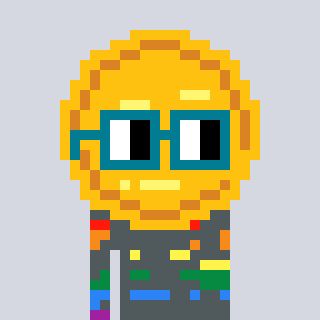
a pixel art character with square dark green glasses, a medal-shaped head and a gunk-colored body on a cool background